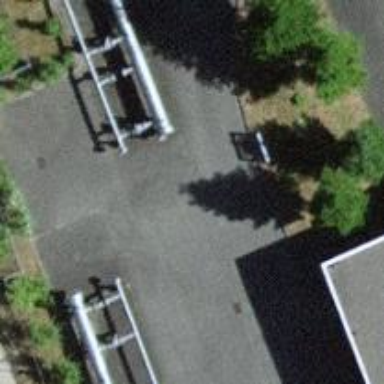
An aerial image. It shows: Pipeline structure is shown.